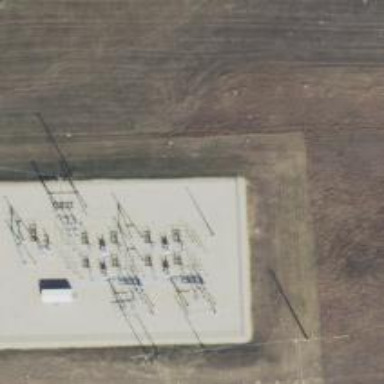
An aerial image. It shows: Switch for power supply.